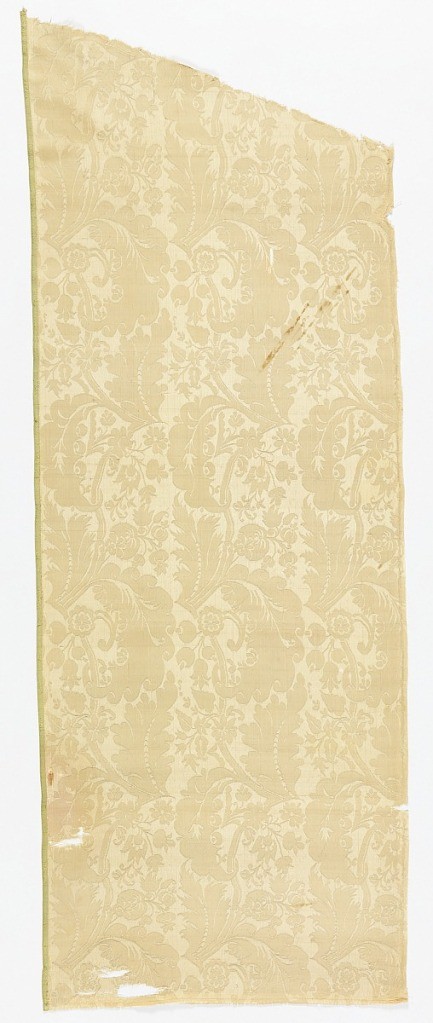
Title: Textile
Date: early 18th century
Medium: Medim: silk Technique: 5-harness satin damask
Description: White silk damask patterned by a straight repeat of a floral form with large curved leaves.